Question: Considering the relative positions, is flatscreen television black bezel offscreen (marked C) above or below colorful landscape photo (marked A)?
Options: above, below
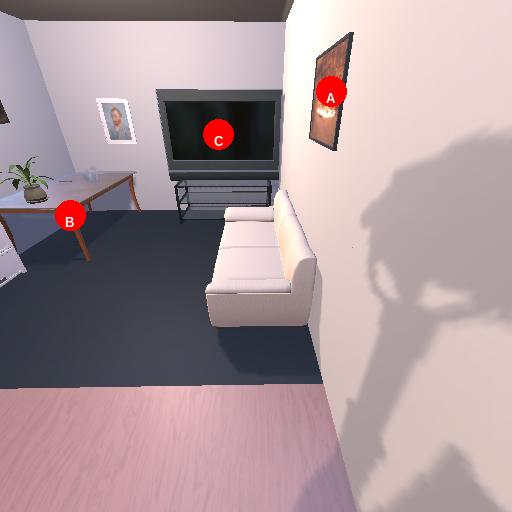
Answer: above